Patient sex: M
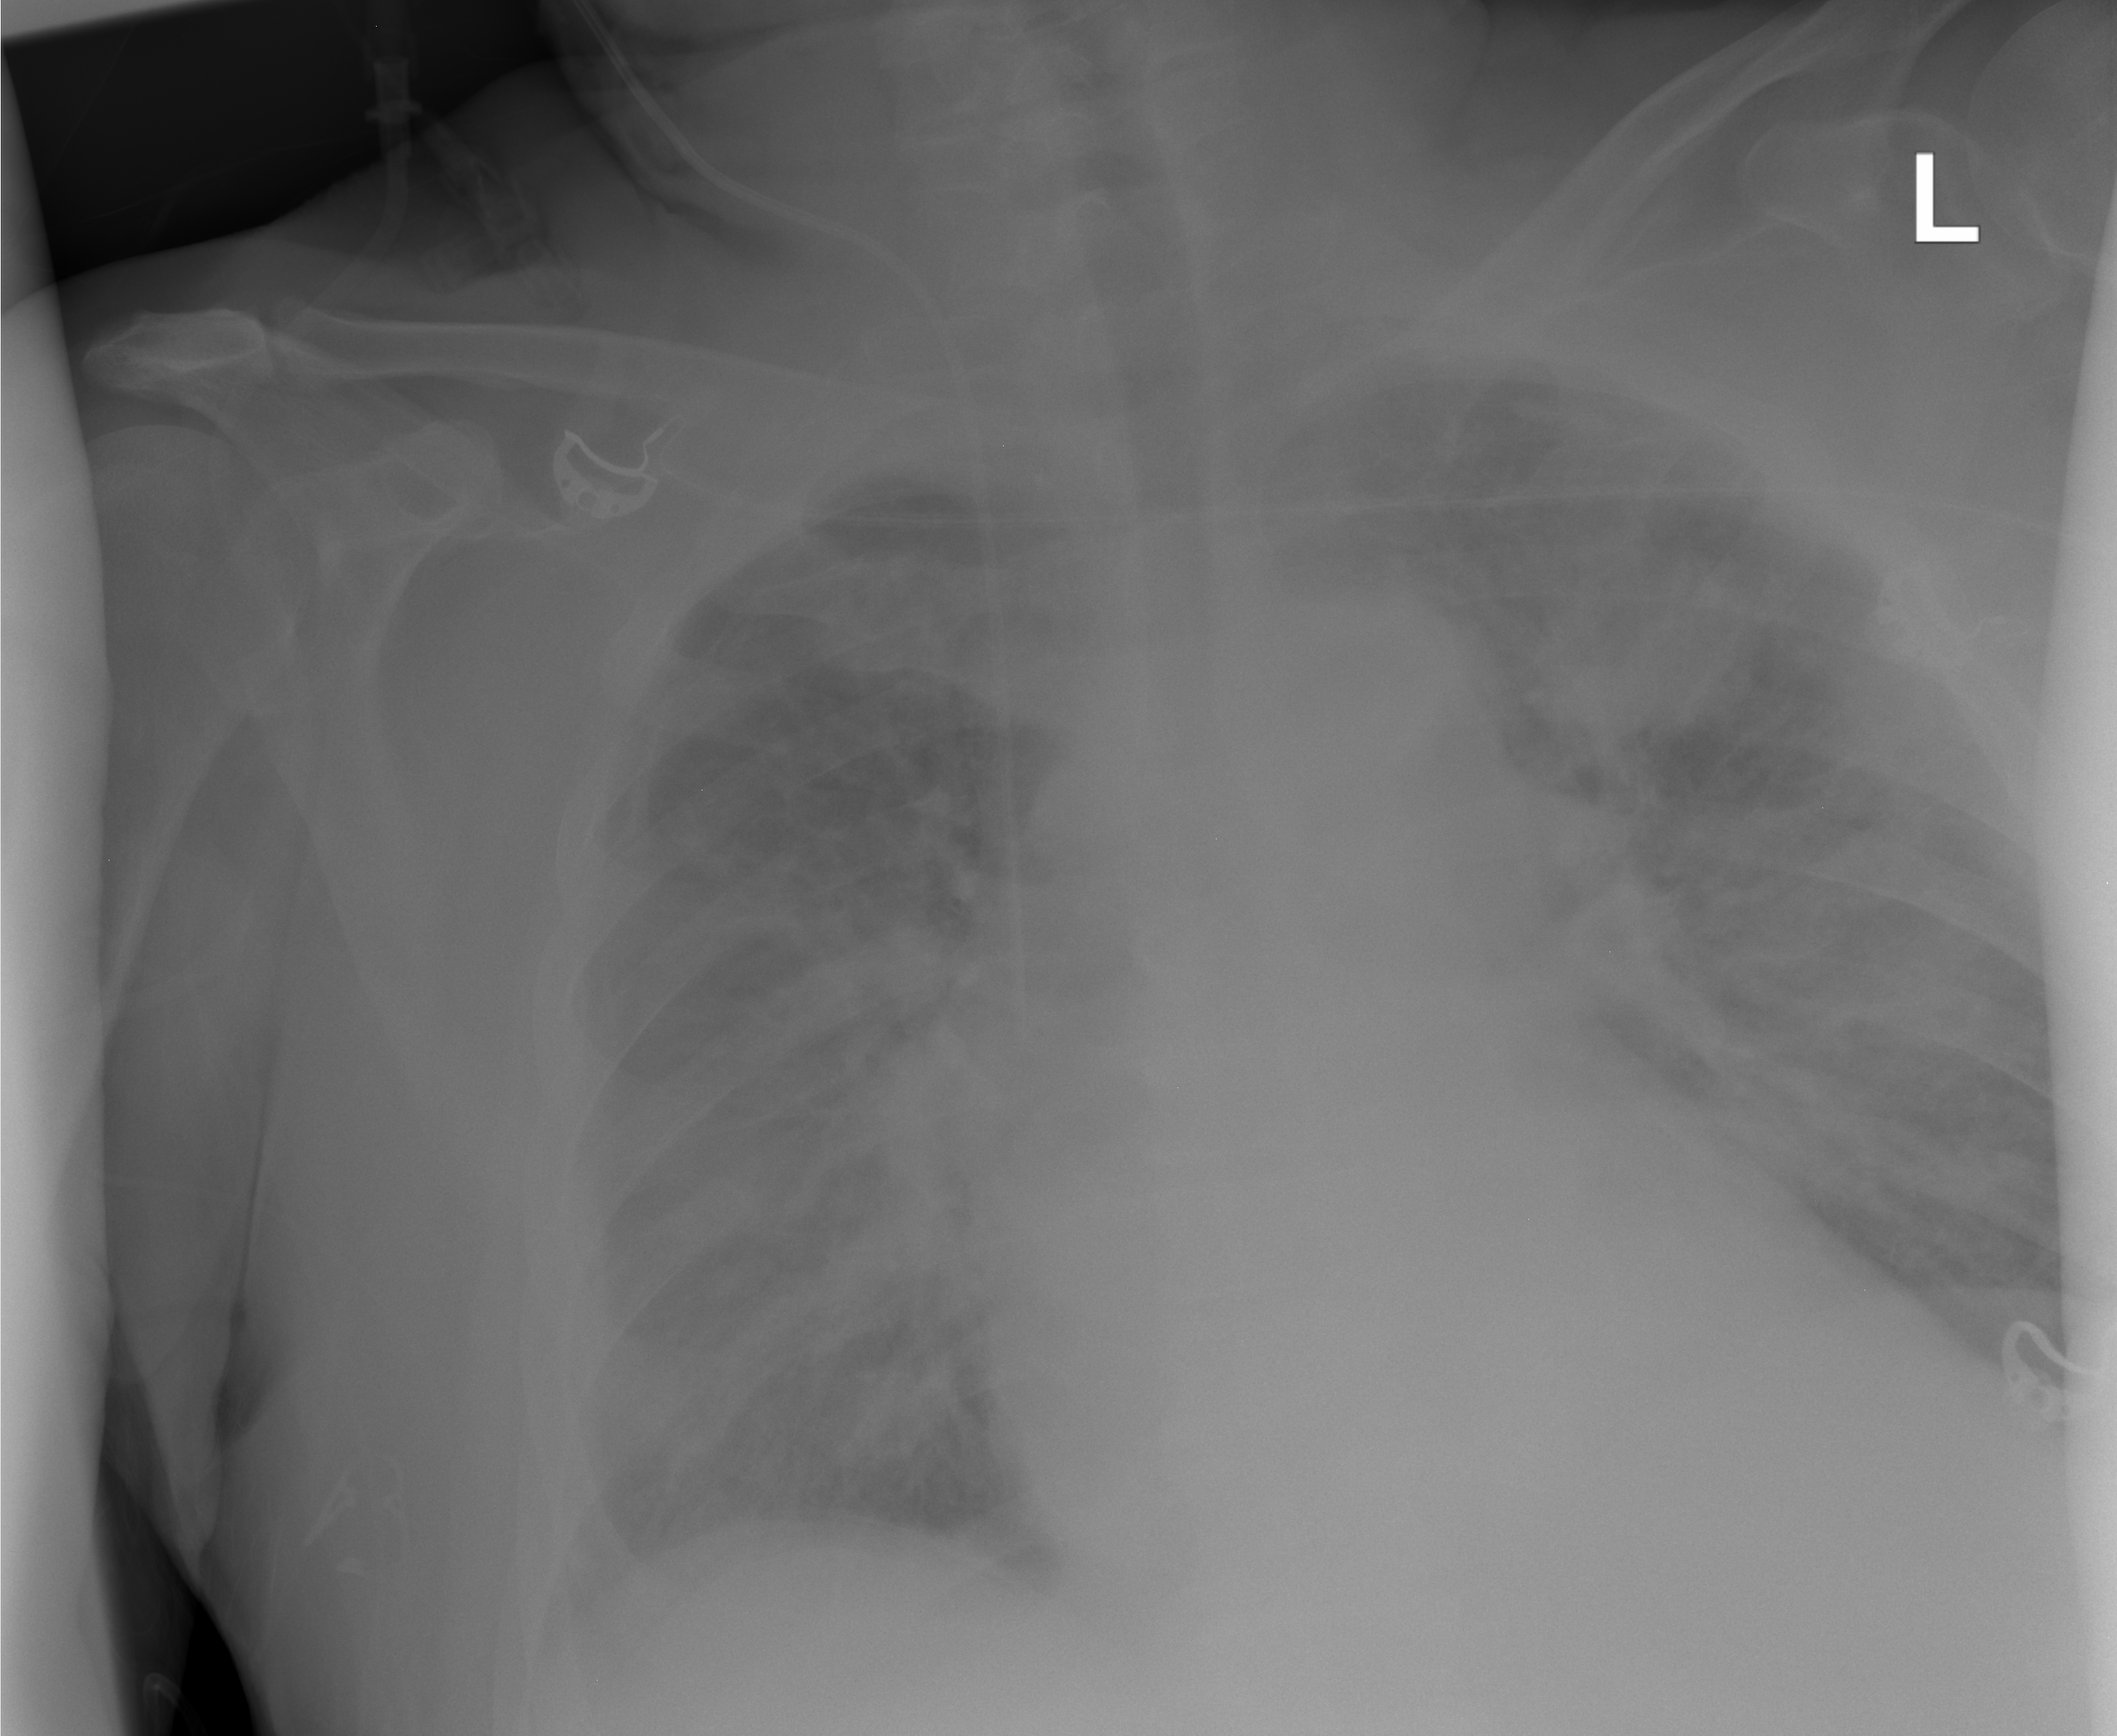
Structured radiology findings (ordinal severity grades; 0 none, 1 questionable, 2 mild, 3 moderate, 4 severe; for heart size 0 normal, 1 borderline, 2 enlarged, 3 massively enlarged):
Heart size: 2
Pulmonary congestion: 2
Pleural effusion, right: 0
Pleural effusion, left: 0
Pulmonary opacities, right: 3
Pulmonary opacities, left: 3
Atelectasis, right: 2
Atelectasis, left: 2